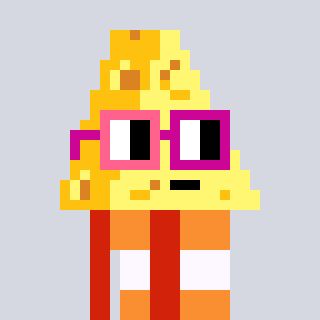
a pixel art character with square pink and red glasses, a cheese-shaped head and a red-colored body on a cool background